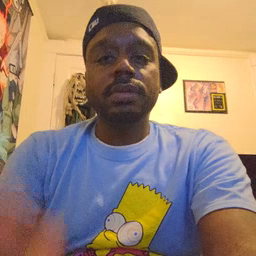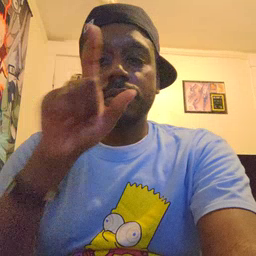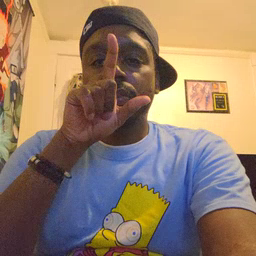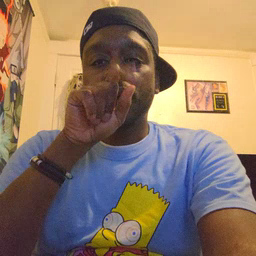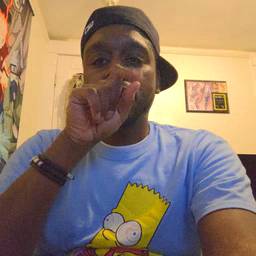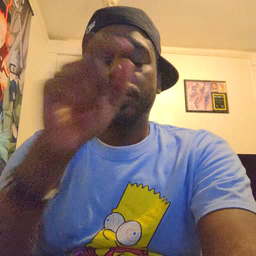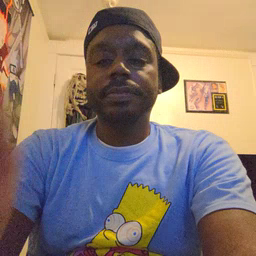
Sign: bird